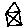
Label: house